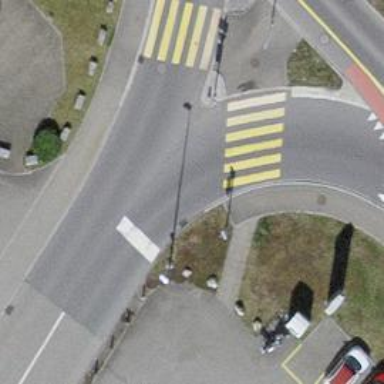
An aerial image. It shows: Marked zebra crossing on the road.